Aerial crown-view tile of a tropical tree (Barro Colorado Island, Panama), acquired 20250616:
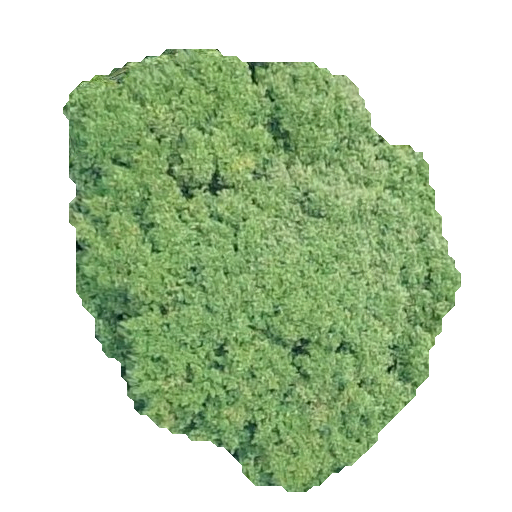
Species: Prioria copaifera
GBIF accepted scientific name: Prioria copaifera
Crown area: 184.776 m²